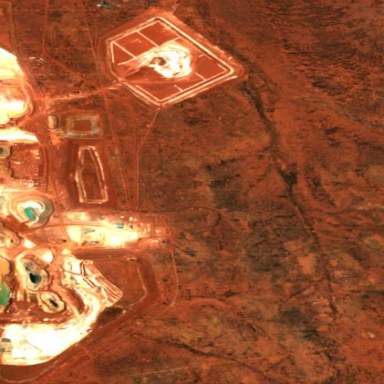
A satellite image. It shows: Industrial area used for mining operations.